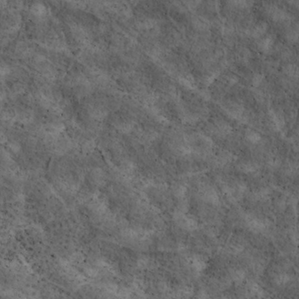
Label: non_frost